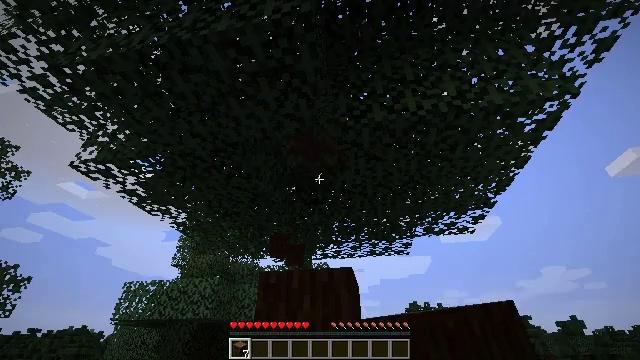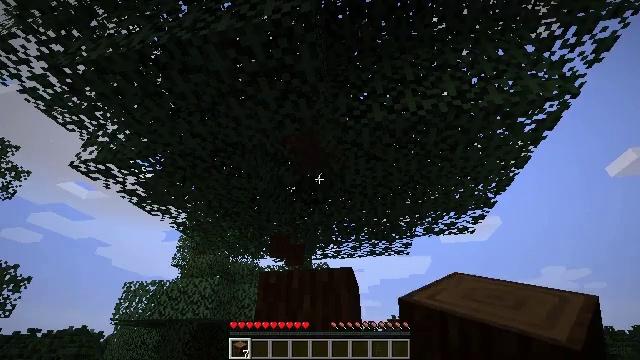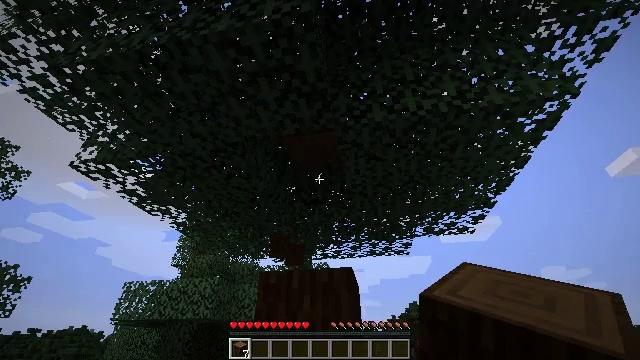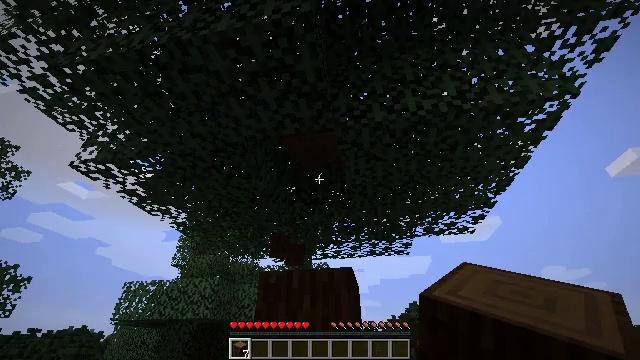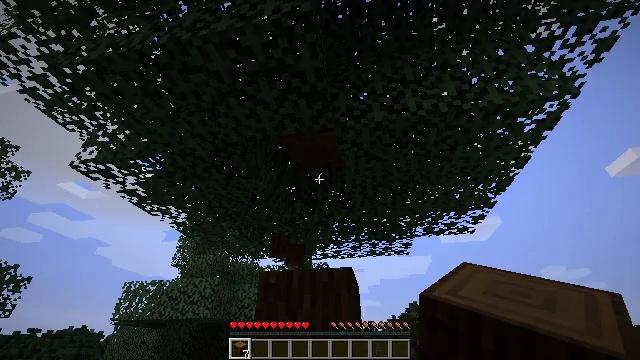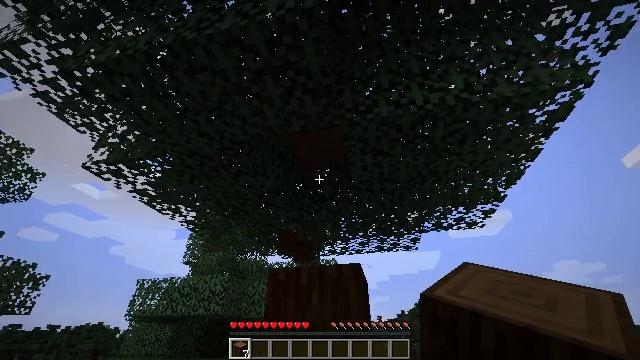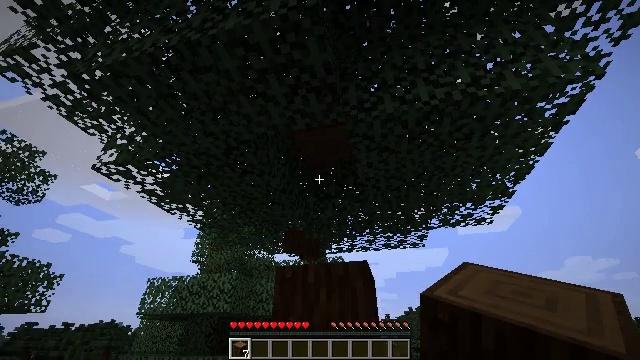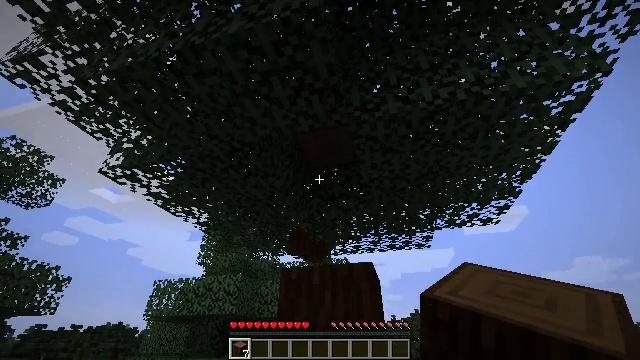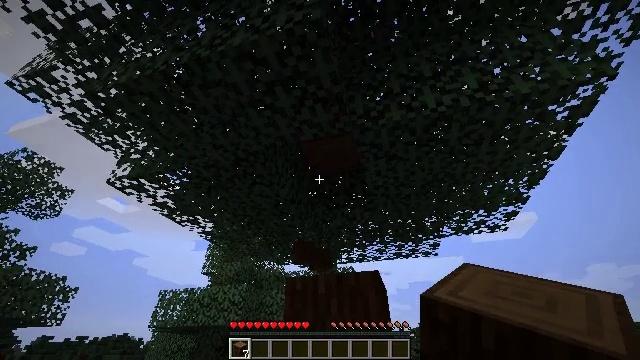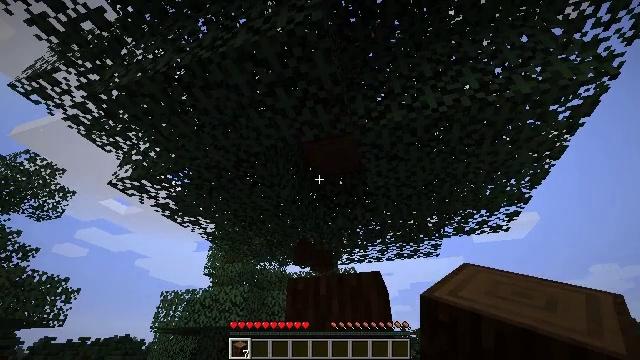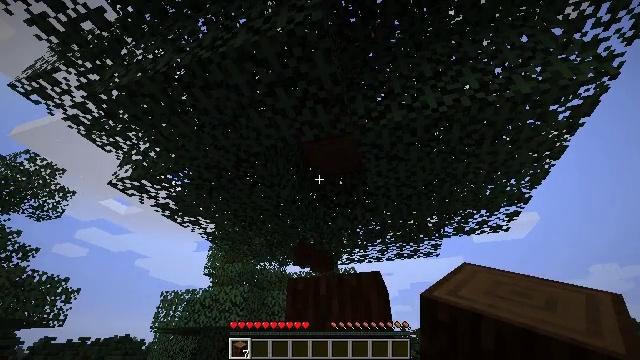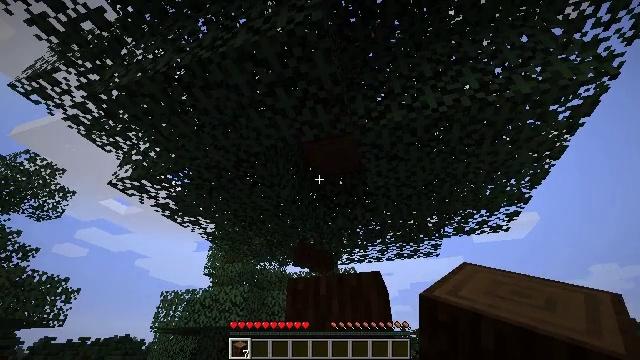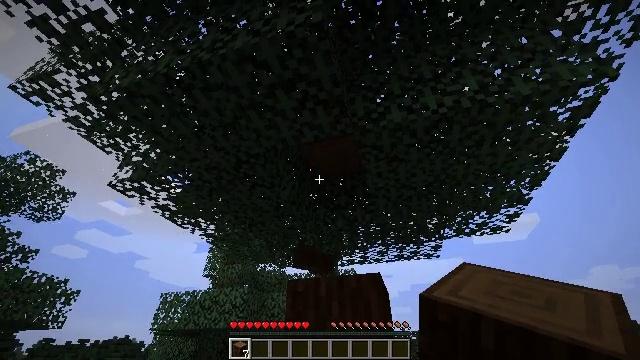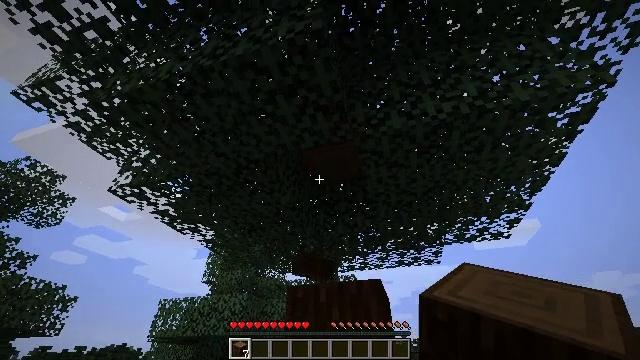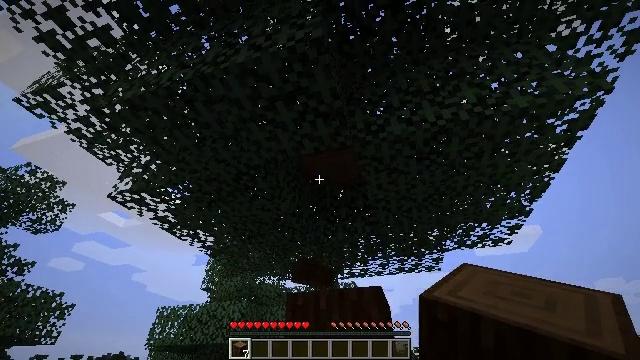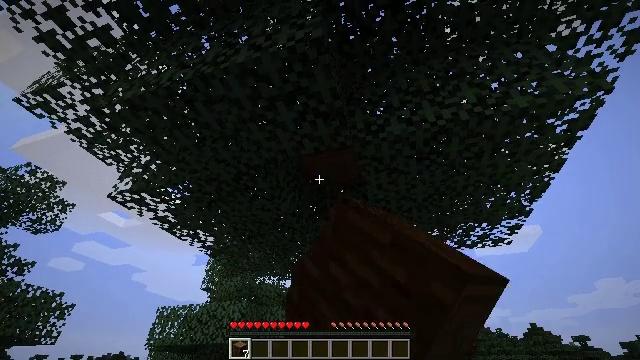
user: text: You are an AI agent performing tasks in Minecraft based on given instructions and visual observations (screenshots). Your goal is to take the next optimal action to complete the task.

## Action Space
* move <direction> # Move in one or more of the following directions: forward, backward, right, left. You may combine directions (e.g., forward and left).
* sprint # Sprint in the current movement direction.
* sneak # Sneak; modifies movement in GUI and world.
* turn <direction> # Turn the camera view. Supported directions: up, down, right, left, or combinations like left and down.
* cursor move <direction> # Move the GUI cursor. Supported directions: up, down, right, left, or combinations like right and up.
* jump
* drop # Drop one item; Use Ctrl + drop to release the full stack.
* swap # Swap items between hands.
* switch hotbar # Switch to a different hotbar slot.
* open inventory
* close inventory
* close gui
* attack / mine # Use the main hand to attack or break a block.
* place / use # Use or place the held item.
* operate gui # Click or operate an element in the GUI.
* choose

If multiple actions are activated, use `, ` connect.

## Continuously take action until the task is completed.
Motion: motion action
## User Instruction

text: Collect spruce log for building materials.
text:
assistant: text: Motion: sneak, attack / mine
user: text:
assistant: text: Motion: sneak, attack / mine
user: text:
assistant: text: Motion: sneak, attack / mine
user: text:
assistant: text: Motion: sneak, attack / mine
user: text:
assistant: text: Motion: sneak, turn left, attack / mine
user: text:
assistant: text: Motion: sneak, turn left, attack / mine
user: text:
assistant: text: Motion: sneak, turn left, attack / mine
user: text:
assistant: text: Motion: sneak, turn left and up, attack / mine
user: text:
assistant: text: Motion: sneak, attack / mine
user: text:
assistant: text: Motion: sneak, attack / mine
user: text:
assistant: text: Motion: sneak, attack / mine
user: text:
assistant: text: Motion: sneak, attack / mine
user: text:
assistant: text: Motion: sneak, turn up, attack / mine
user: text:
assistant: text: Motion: sneak, turn up, attack / mine
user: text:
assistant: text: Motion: sneak, attack / mine
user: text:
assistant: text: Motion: sneak, attack / mine
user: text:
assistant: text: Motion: sneak, attack / mine
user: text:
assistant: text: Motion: sneak, attack / mine
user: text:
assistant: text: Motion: sneak, attack / mine
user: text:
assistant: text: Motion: sneak, attack / mine
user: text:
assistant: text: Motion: sneak, attack / mine
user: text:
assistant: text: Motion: sneak, attack / mine
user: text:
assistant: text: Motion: sneak, attack / mine
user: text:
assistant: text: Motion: sneak, attack / mine
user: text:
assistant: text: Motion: sneak, attack / mine
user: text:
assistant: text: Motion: sneak, attack / mine
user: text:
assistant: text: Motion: sneak, attack / mine
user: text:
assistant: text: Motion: sneak, attack / mine
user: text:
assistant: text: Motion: sneak, turn right, attack / mine
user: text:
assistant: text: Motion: sneak, attack / mine